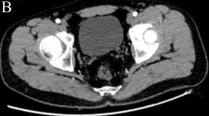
A 24-year-old man was diagnosed with a urachal leiomyosarcoma. One and a half years after surgery, contrast-enhanced CT examination (A-F) showed no recurrence of the tumor.
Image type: radiology (ct)